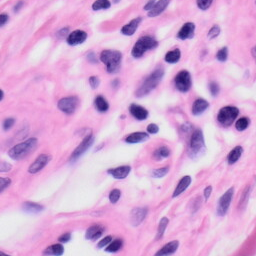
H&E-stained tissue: Skin